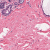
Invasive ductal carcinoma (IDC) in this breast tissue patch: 0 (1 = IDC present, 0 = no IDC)